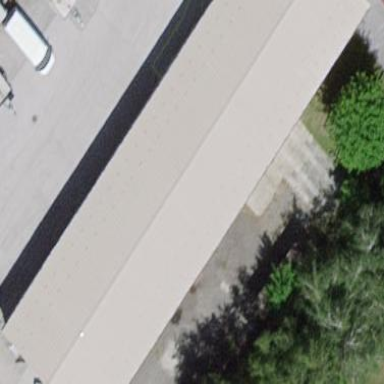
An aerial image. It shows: Industrial building.